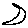
Label: moon